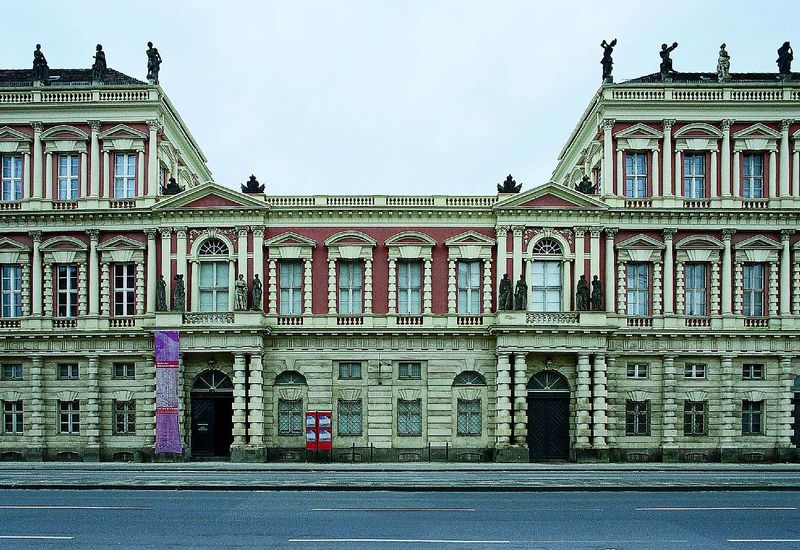
Titel: Hiller-Brandtsche-Häuser in Potsdam
Künstler: Georg Christian Unger
Standort: Potsdam (EU - D - BB)
Schlagwörter: himmel, gelb, fenster, hell, pfeiler, strasse, säulen, tür, dach, gebäude, haus, rot, schloss, architektur, barock, klassizismus, england, front, balkon, fassade, türen, fahne, giebel, platz, figuren, banner, eingang, palast, balustrade, portal, sims, skulpturen, statuen, museum, statuetten, bordüren, gründerzeit, kolonaden, ecktürme, briefkasten, reaissance